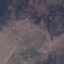
Land use / land cover: HerbaceousVegetation